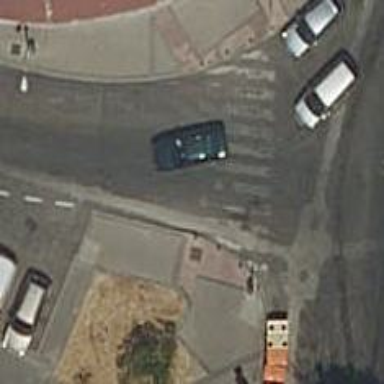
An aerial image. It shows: Uncontrolled zebra crossing on the road.